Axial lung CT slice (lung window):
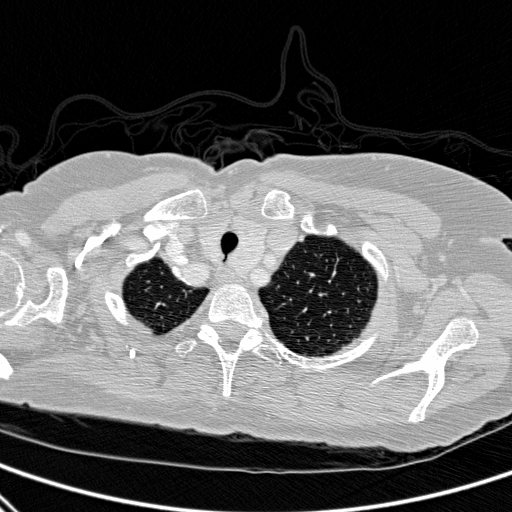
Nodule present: no